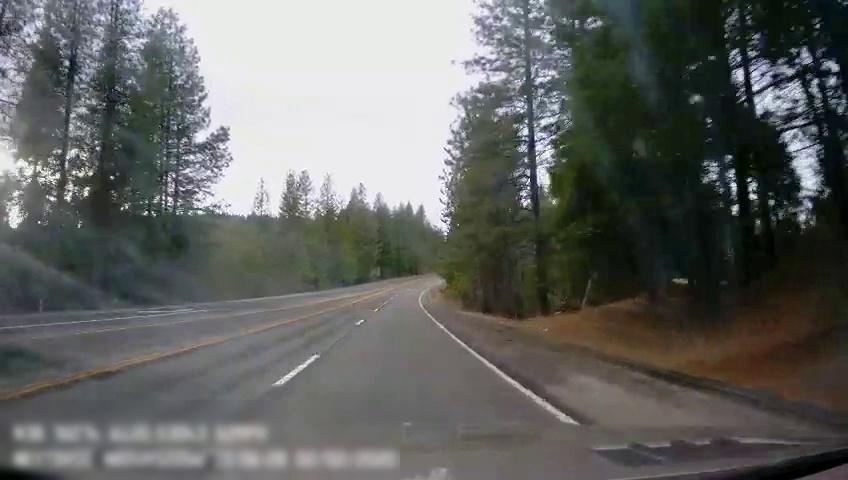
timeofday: Day
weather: Cloudy
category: Drivable Space
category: Lanes | Opposite Lane
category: Lanes | Opposite Lane
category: Lanes | Alternate Lane
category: Lanes | Current Lane
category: Lanes | Current Lane